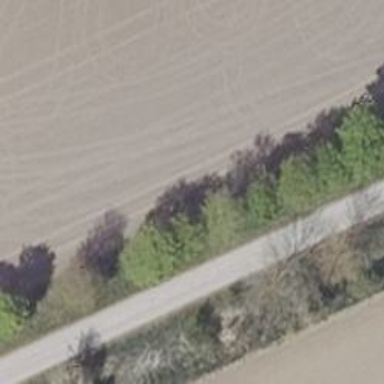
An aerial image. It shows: Row of deciduous broadleaved trees.